Question: I made script that sends html email messages to users. However, in Gmail, I can't seem to get the font color working. It works for the first message, but the next messages in the conversation are all displayed in purple.
It only happens when I get the strings from .txt files using file_get_Contents()). If I fill the variables with strings from within my class or enter the message directly rather than using variables gmail displays the html normally. I haven't found any problems with other webmail or mail clients. For the actual sending of the mail I tried both <URL> function.
'''
$message = "<html><body><font face='Georgia, Times' color='red'>";
$message .= "<p>Beste " . $this->name . "</p>";
$message .= "<p>" . $parPersonal . "</p>";
$message .= "<p>" . $parOne . "</p>";
$message .= "<p>" . $parTwo . "</p>";
$message .= "<p>" . $parThree . "</p></font></body></html>";
'''
A screenshot from gmail:

On a side note, this script will usually only send 1 email to 1 person at a time and this problem shouldn't appear, it is currently just mailing to my own gmail account for testing purposes. However, I'm extremely curious how I can fix this for future purposes.
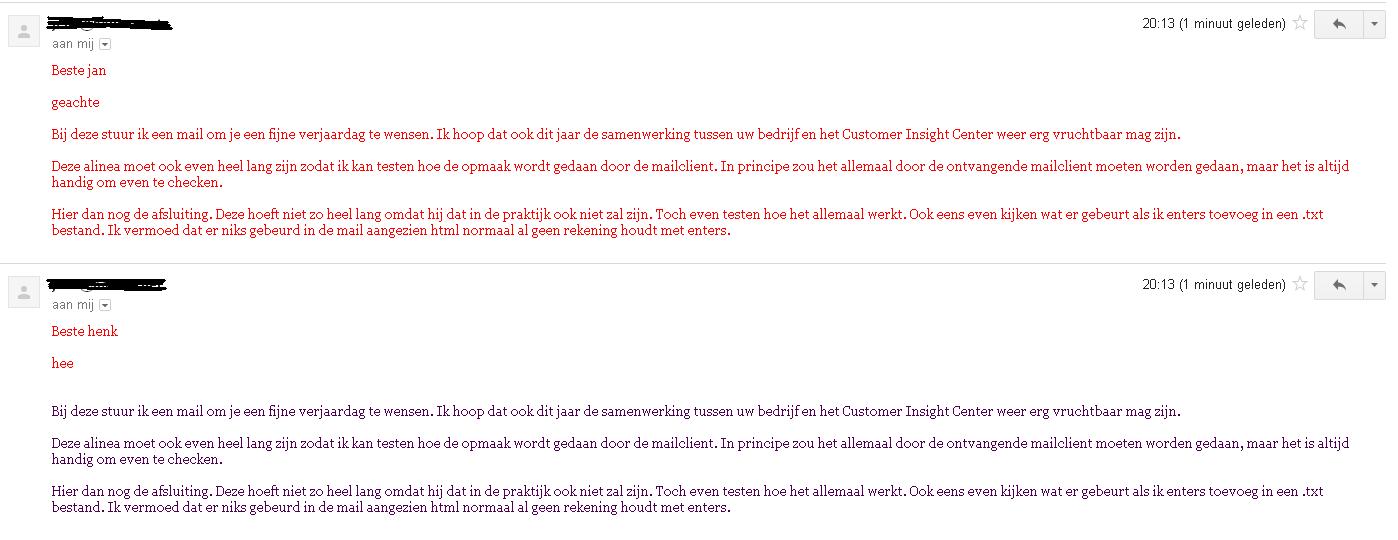
Answer: Most likely this is due to the improper nesting of the '<font>' tag.
The '<font>' tag is an inline element, which should be nested inside your block elements such as the '<p>' tags.
This leads to very messy HTML, but such is the lot with the rather archaic html engines used by email clients.
You can get good coverage these days using inline styles in your elements (but separate '<style>' blocks are still poorly covered). See this great resource from CampaignMonitor for what you can use : <URL>